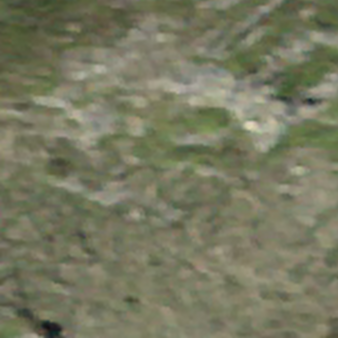
Label: other